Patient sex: F
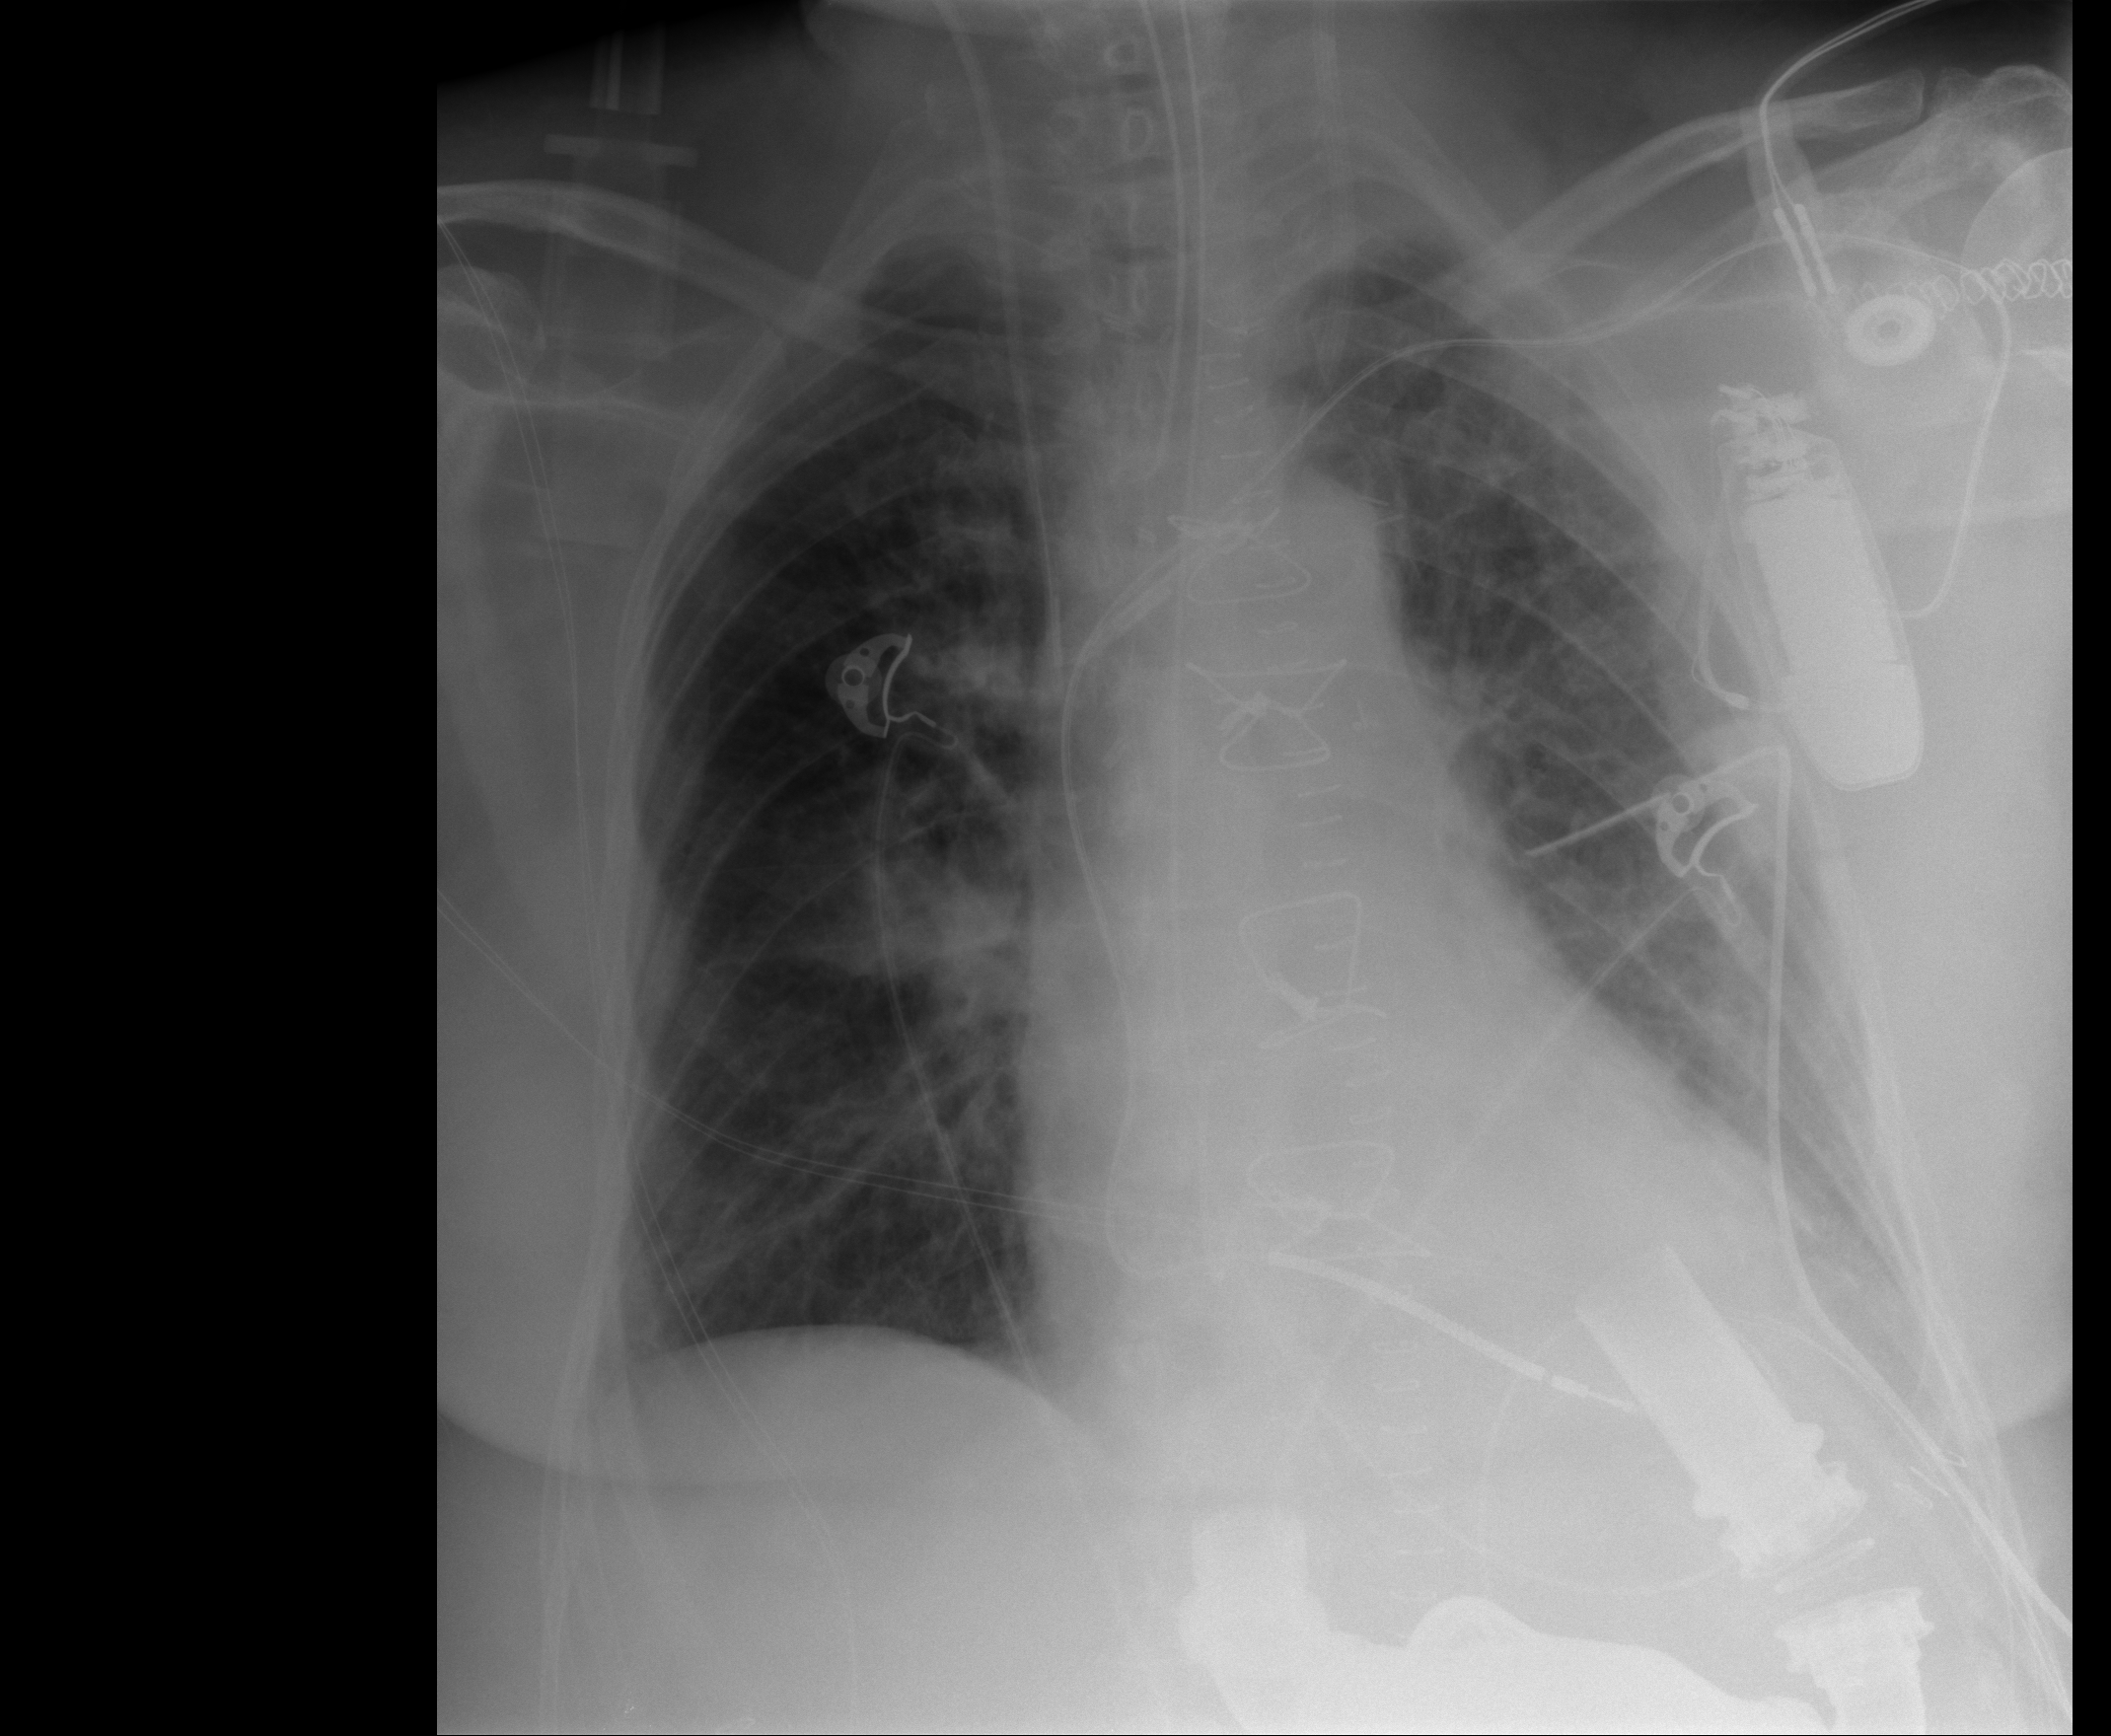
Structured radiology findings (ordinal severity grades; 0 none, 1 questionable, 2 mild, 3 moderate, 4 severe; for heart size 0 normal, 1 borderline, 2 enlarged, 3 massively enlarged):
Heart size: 1
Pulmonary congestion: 2
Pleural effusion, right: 0
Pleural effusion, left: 2
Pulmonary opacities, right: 0
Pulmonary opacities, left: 1
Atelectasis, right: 0
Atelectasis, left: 2